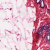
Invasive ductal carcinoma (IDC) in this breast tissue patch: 0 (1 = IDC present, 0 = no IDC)